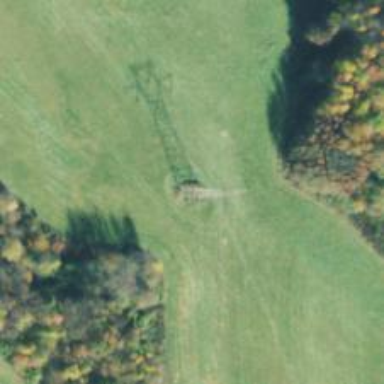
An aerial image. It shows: Lattice structure tower used for power distribution.